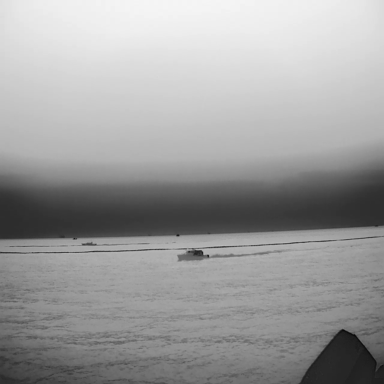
There are two canoes in the infrared image.